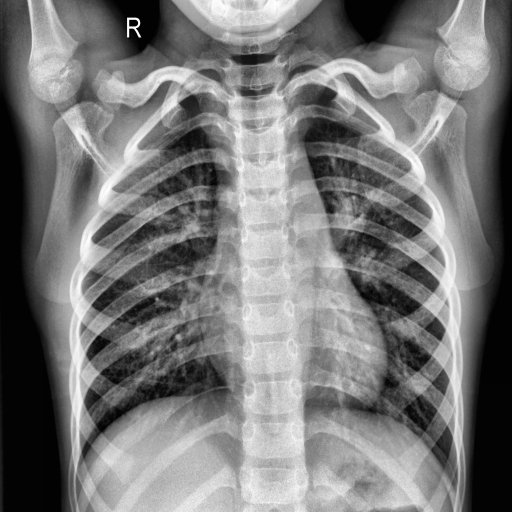
Finding: NORMAL